Interaction volume radius: 5 \u00c5
Interaction volume height: 20 \u00c5
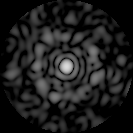
Disorder parameter: 0.8485